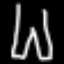
Label: pants